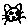
Label: cat